Interaction volume radius: 10 \u00c5
Interaction volume height: 15 \u00c5
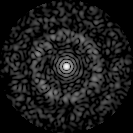
Disorder parameter: 0.8335